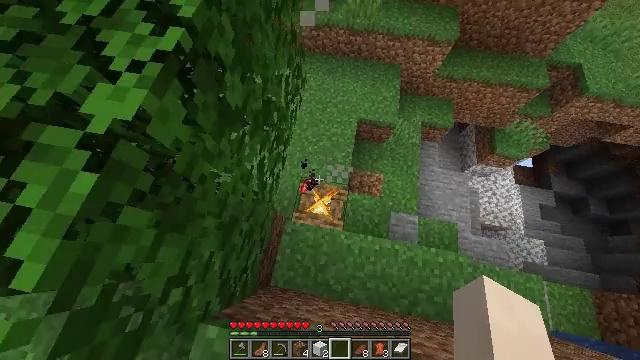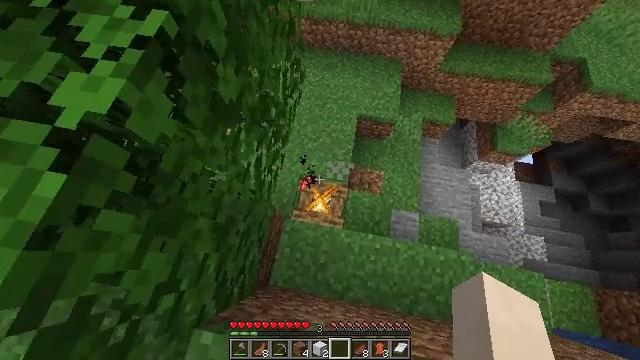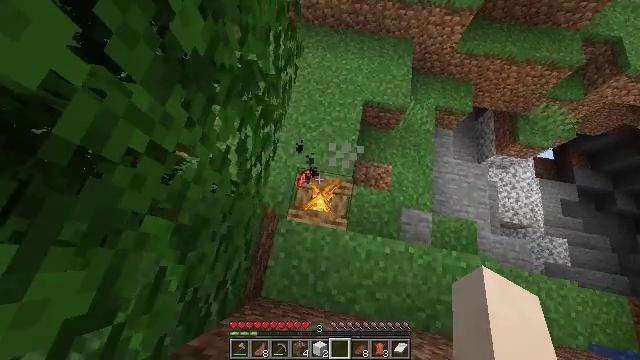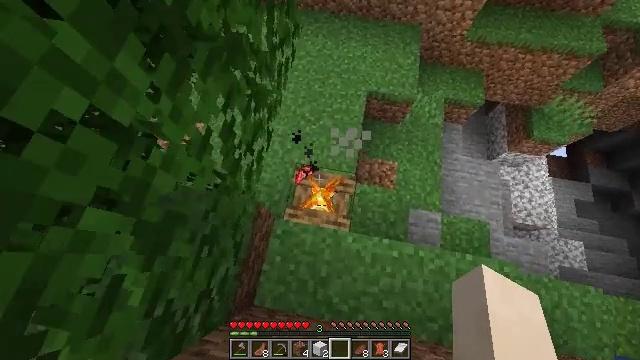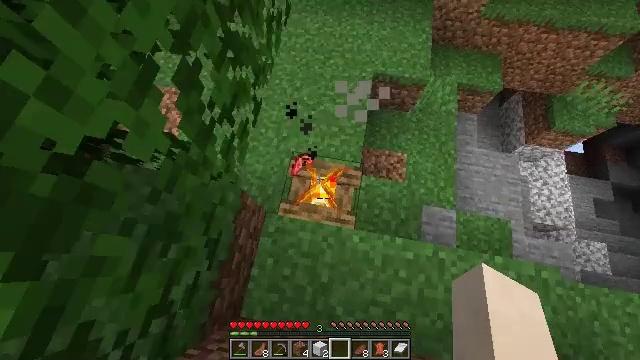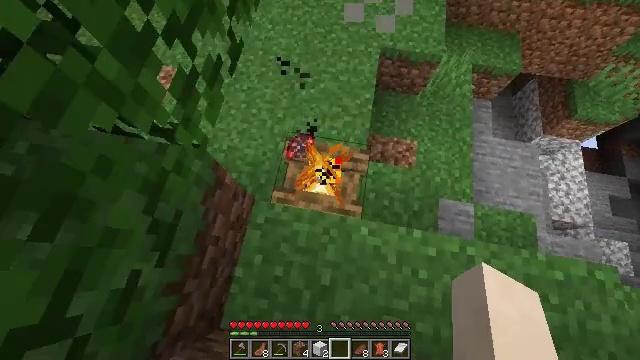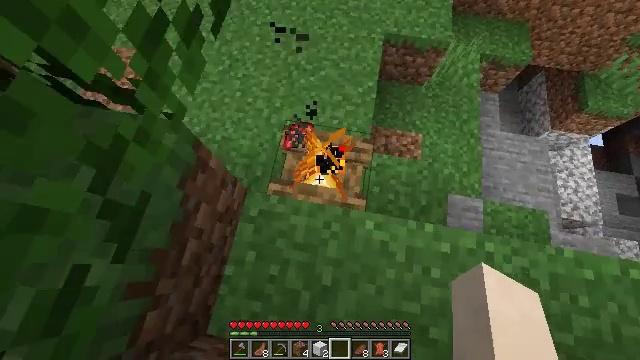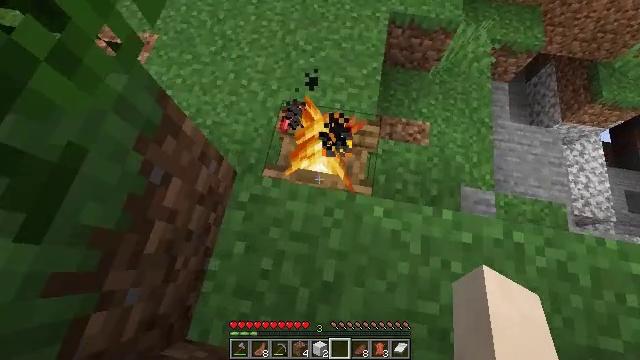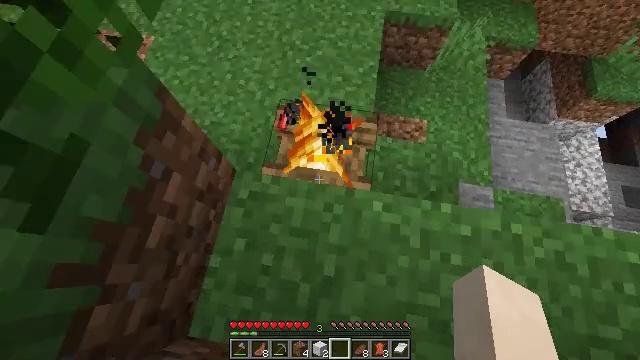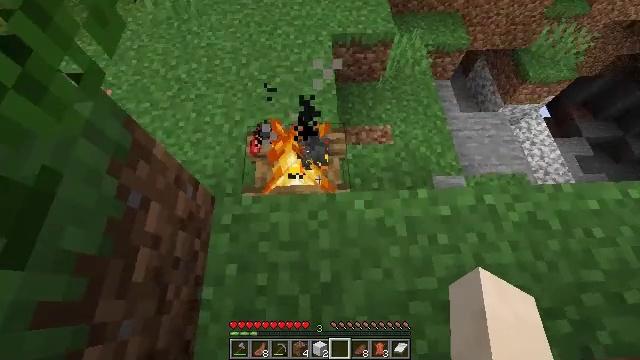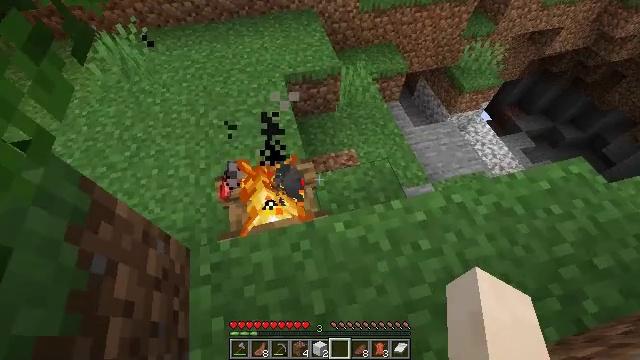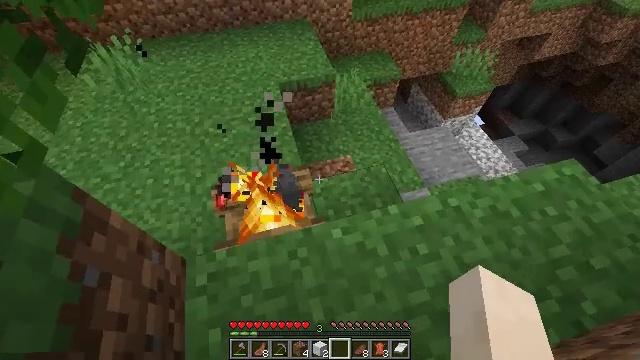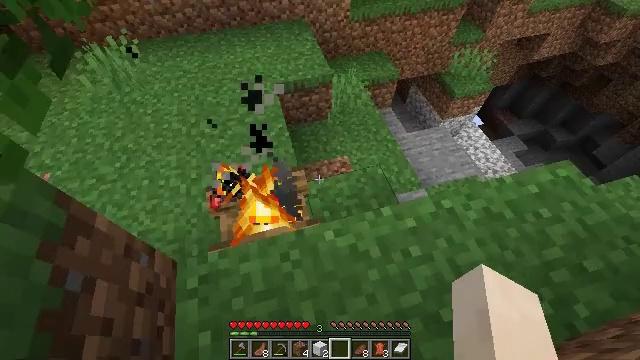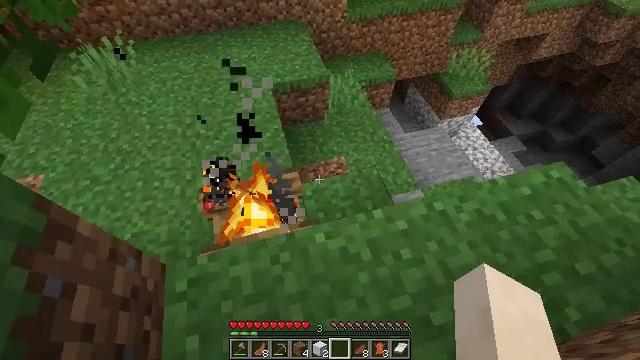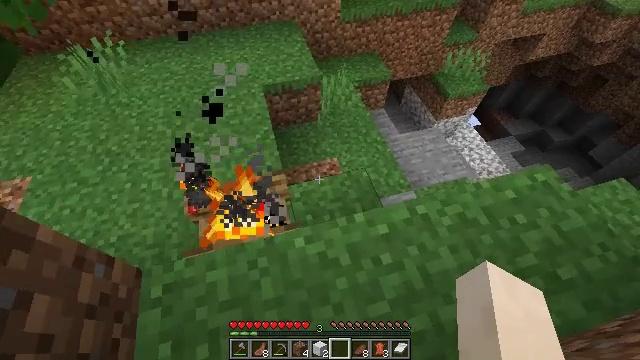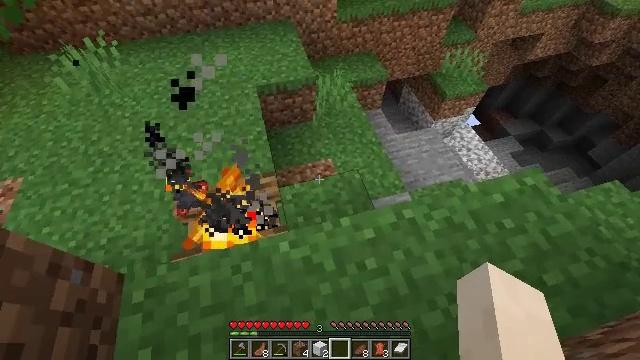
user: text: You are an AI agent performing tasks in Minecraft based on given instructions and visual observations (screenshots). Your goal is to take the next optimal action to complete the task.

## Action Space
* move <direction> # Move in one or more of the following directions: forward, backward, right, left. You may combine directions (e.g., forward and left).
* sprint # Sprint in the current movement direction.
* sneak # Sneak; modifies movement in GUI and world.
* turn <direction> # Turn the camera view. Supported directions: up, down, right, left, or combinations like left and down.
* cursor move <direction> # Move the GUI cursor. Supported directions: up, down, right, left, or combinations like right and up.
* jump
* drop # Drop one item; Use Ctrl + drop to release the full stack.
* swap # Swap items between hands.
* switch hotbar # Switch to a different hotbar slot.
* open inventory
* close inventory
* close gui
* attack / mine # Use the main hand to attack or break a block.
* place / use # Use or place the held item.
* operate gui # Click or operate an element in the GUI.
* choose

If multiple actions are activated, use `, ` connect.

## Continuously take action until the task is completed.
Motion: motion action
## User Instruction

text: Disassemble the campfire for reuse.
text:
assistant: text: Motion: move back
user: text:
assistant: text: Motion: move back
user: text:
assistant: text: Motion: move back
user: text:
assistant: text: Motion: move back
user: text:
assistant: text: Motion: move back
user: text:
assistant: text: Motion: move back
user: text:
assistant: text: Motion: no_op
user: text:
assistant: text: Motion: move back, turn right
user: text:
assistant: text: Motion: move back, turn right and up
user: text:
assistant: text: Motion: move back, turn right and up
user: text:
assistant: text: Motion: move back and move right, turn right and up
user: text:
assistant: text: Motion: move back and move right
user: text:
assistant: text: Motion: move back and move right
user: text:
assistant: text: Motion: move back and move right
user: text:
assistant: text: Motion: move back and move right
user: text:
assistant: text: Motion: move back and move right
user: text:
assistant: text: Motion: move back
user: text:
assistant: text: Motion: no_op
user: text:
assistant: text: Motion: no_op
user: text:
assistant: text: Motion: no_op
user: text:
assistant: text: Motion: no_op
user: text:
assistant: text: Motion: move right
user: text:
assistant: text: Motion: move right
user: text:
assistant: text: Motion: move right, turn left
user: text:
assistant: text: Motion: move right
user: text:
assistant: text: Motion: move right
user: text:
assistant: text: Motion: move right
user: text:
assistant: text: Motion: move right
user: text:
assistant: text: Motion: no_op
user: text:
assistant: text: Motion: no_op